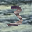
Label: 3